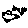
Label: fish